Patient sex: M
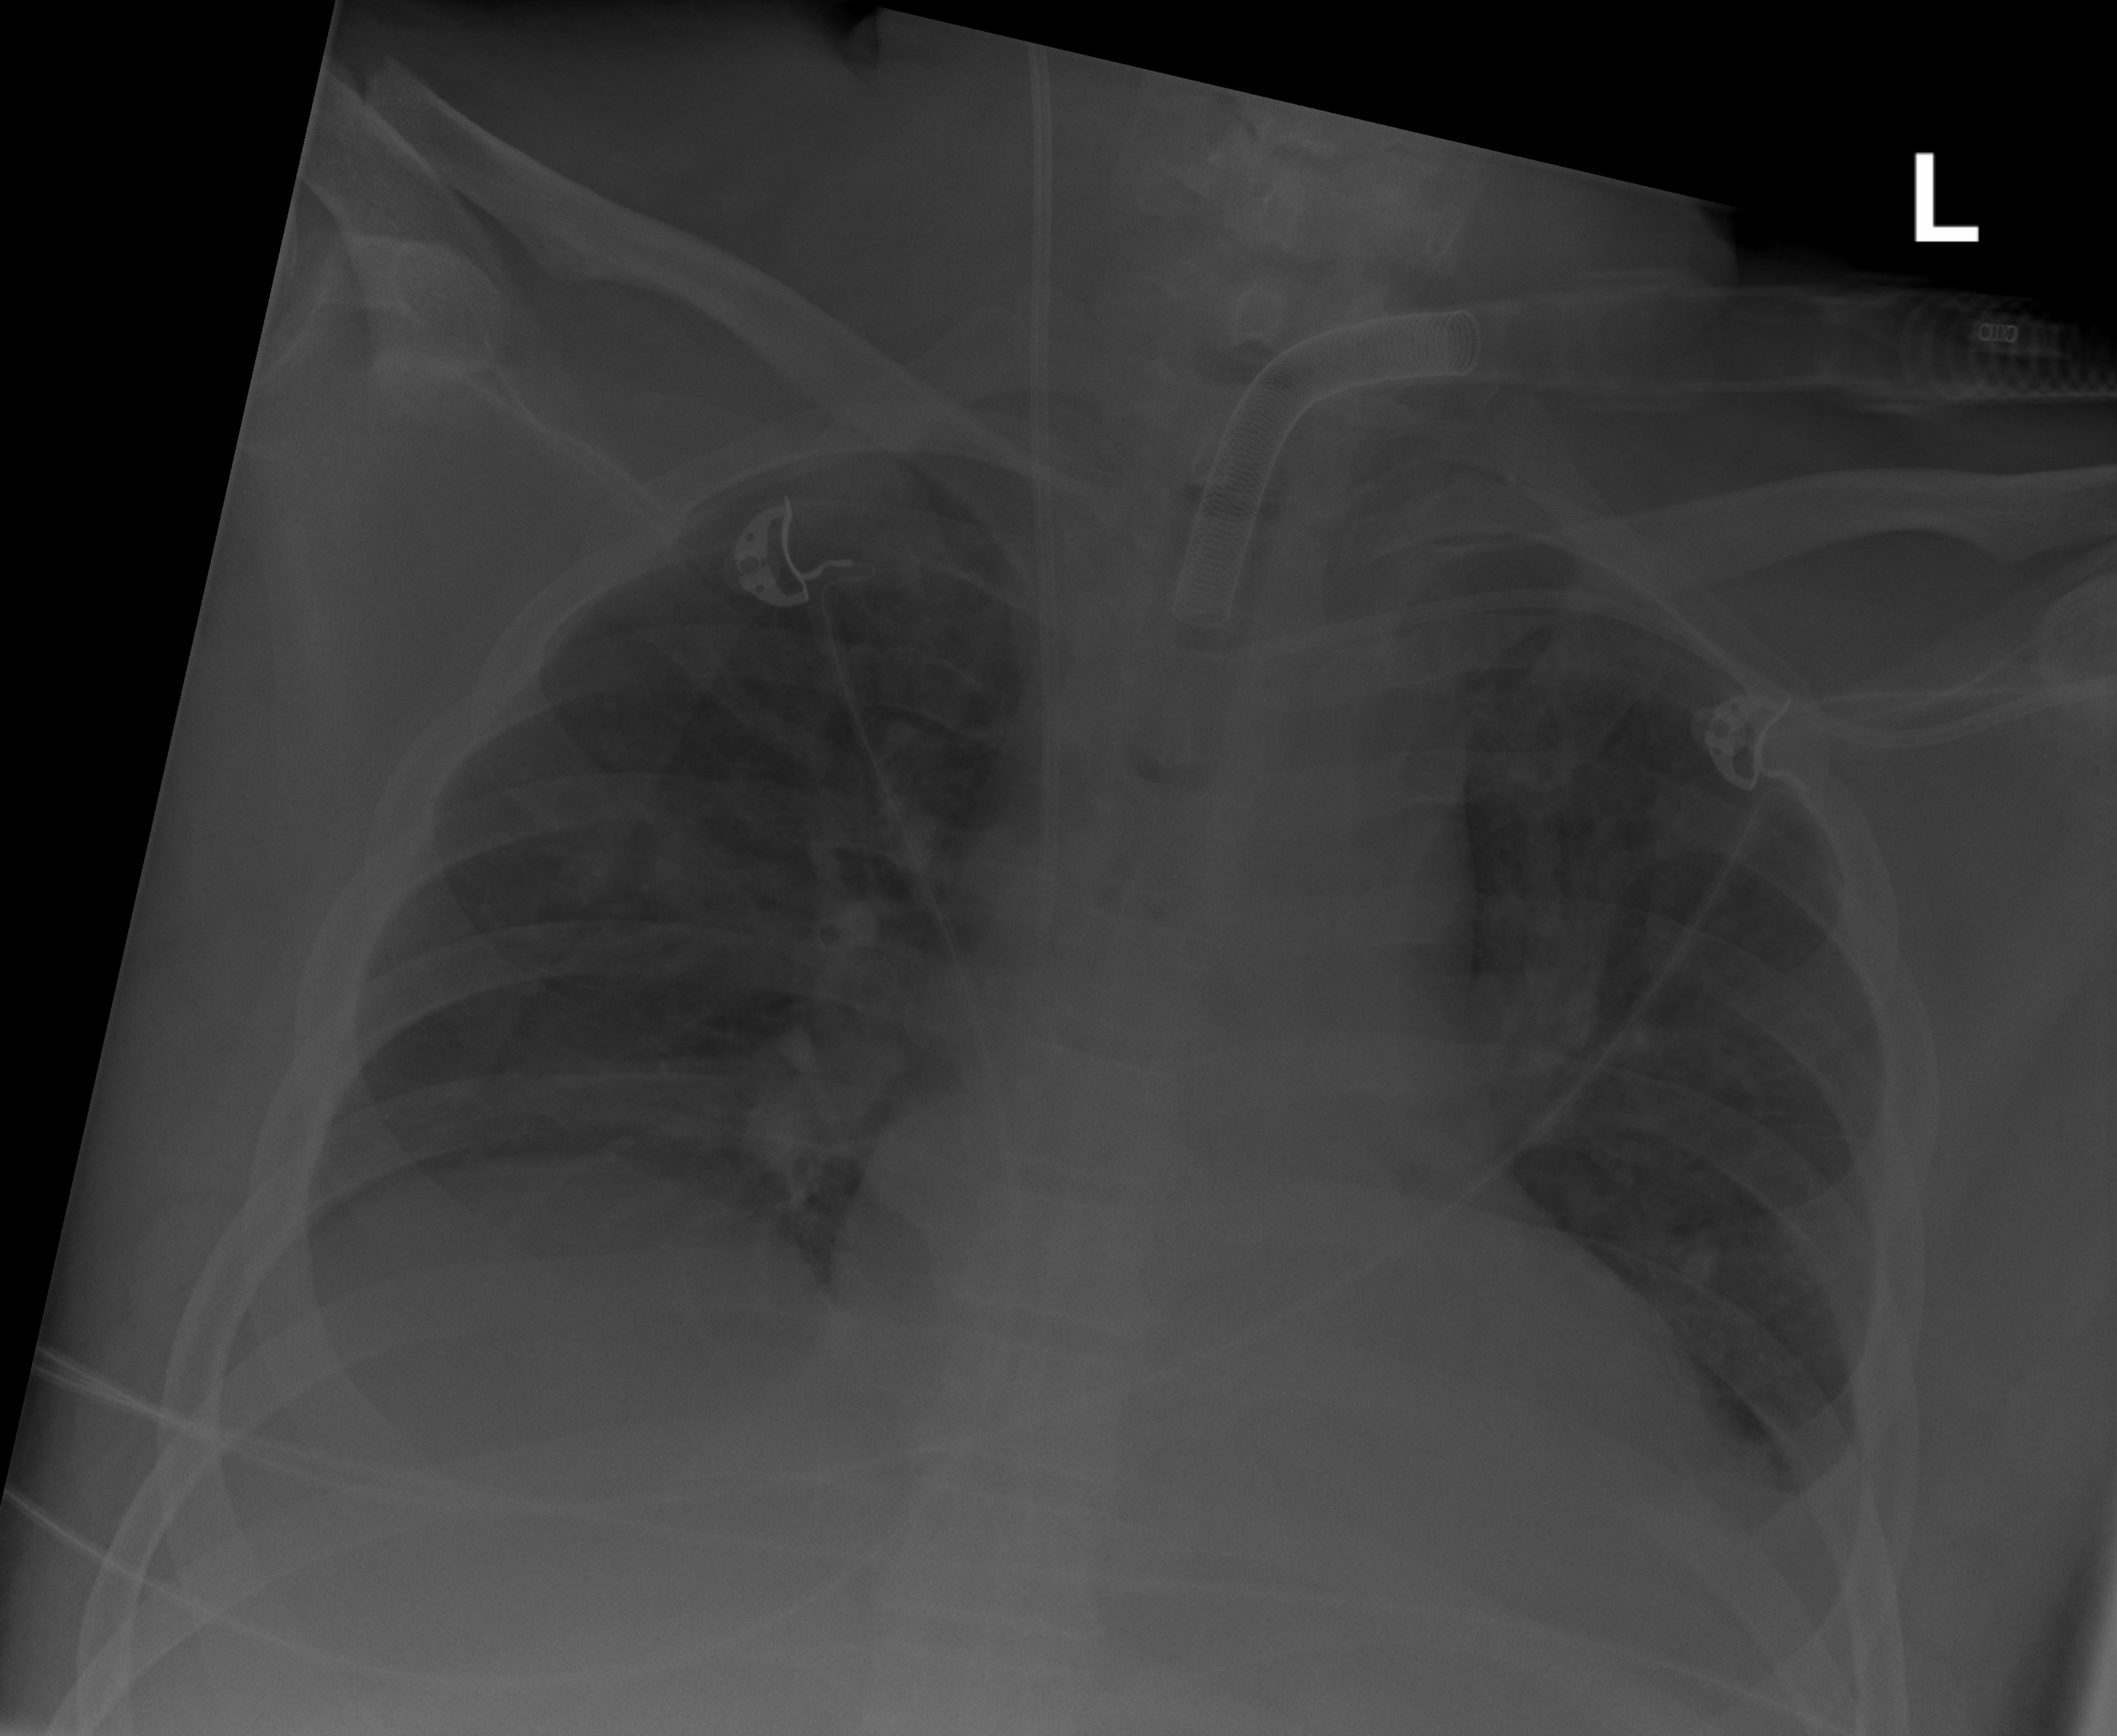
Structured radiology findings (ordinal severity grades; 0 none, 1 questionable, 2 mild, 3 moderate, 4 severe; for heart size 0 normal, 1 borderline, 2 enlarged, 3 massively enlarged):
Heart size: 0
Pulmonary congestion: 0
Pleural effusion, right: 2
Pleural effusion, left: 2
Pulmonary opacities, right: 0
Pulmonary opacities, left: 0
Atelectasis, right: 2
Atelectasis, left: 2